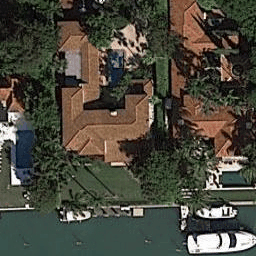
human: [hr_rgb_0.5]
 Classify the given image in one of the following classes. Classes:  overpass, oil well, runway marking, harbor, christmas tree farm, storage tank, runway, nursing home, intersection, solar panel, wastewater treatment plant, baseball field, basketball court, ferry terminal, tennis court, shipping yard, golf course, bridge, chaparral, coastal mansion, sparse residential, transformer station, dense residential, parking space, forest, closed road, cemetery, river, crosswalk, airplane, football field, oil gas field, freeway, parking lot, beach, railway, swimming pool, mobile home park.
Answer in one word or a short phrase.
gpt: coastal mansion